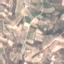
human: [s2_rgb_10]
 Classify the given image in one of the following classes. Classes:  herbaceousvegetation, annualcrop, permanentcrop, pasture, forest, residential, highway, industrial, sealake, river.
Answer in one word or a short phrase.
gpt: PermanentCrop